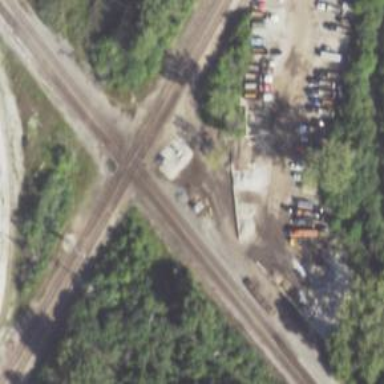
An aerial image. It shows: Railway crossing.